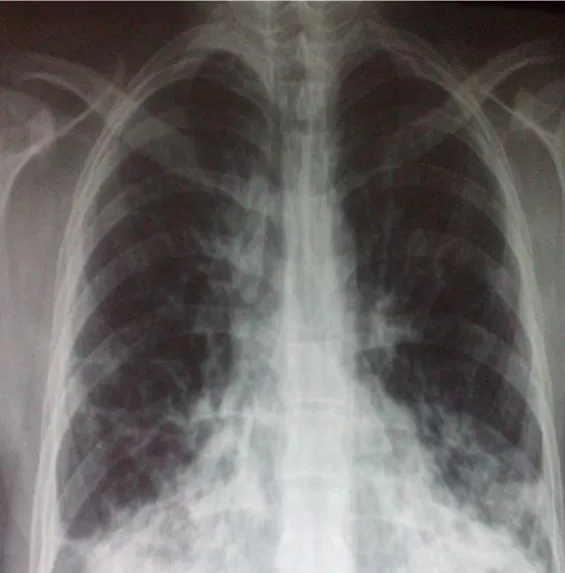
Multiple pulmonary infiltrates associated to bilateral alveolar opacities.
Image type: radiology (x_ray)